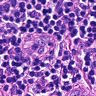
Metastatic tissue present: no